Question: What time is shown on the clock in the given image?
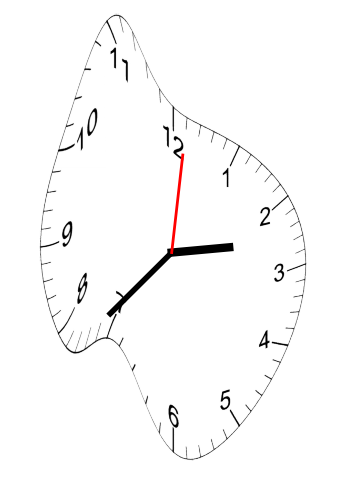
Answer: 02:37:01